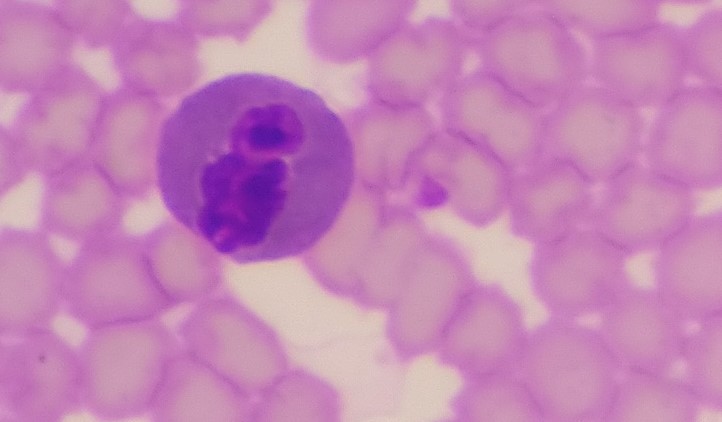
White blood cell type: Eosinophil